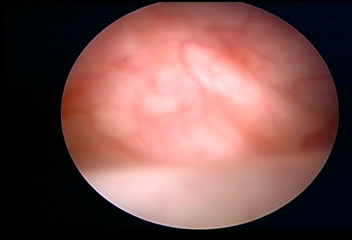
Modality: WLC
Class: Normal mucosa
Bladder cancer association: No